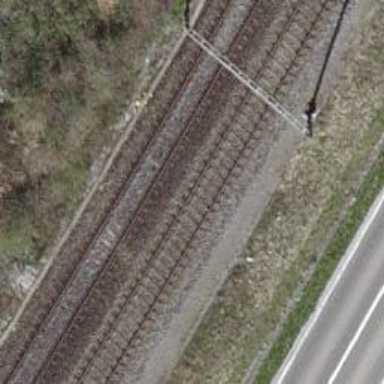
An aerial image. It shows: Single-track railway with electrified contact lines.